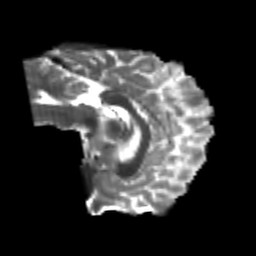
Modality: T2w
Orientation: sagittal
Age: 19
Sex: male
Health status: healthy
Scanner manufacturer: philips
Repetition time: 7.388 s
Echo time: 0.08599 s